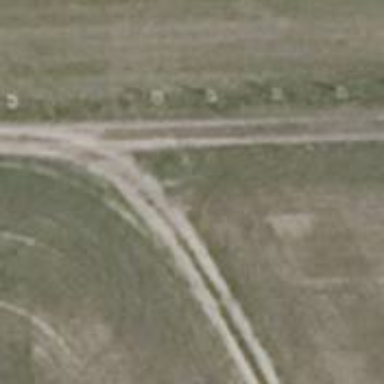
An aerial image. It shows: Dirt track with grade 4 tracktype.